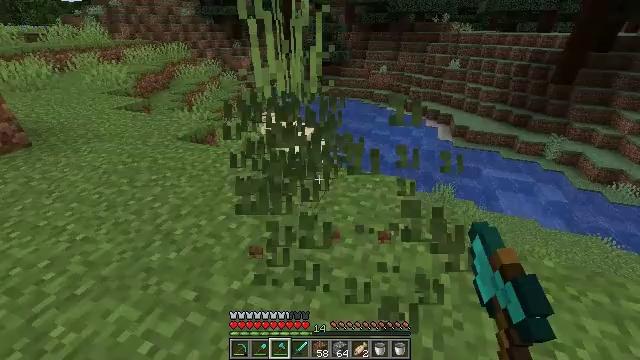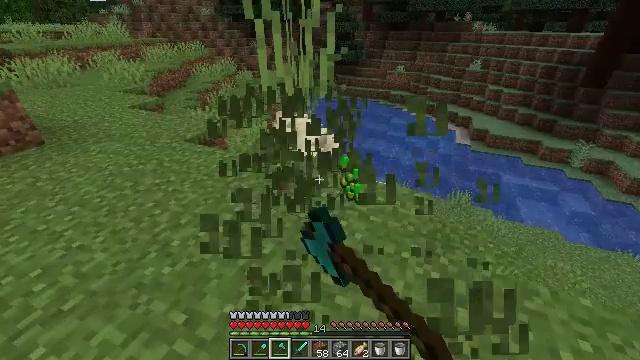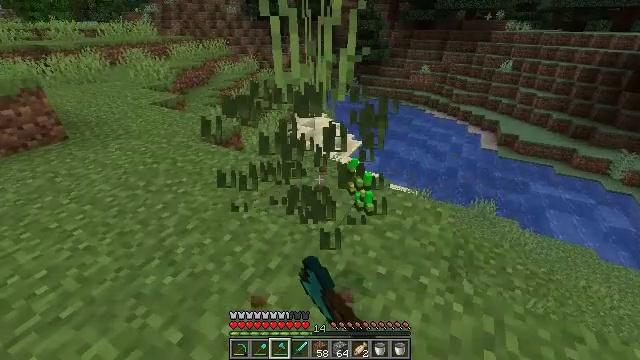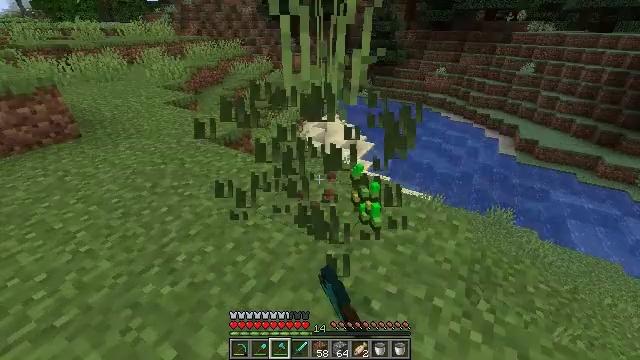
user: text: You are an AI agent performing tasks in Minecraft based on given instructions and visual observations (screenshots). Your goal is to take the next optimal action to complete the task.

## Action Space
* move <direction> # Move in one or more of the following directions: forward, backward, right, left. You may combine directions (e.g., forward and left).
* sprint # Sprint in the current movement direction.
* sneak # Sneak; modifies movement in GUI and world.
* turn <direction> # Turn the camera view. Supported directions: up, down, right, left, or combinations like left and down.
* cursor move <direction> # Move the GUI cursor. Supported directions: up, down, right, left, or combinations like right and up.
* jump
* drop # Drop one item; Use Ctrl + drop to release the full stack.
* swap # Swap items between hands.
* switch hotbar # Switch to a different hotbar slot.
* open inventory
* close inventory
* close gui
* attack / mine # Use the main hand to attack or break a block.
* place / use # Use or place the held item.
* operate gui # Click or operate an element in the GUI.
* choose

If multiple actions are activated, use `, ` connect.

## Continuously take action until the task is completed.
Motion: motion action
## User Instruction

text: Collect tall grass by breaking it.
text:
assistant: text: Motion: move forward, turn left, attack / mine
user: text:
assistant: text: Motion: move forward, turn left, attack / mine
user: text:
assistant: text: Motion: move forward, turn left, attack / mine
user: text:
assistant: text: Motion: attack / mine